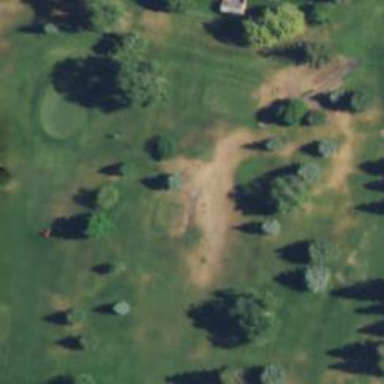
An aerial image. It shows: Service road used as golf cart path.